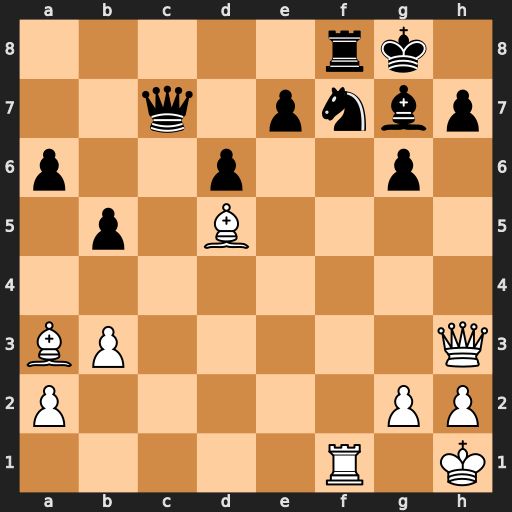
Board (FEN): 5rk1/2q1pnbp/p2p2p1/1p1B4/8/BP5Q/P5PP/5R1K
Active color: w
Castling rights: -
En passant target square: -
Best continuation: Rxf7 Rxf7 Qe6